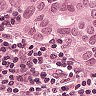
Metastatic tissue present: yes